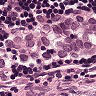
Metastatic tissue present: yes